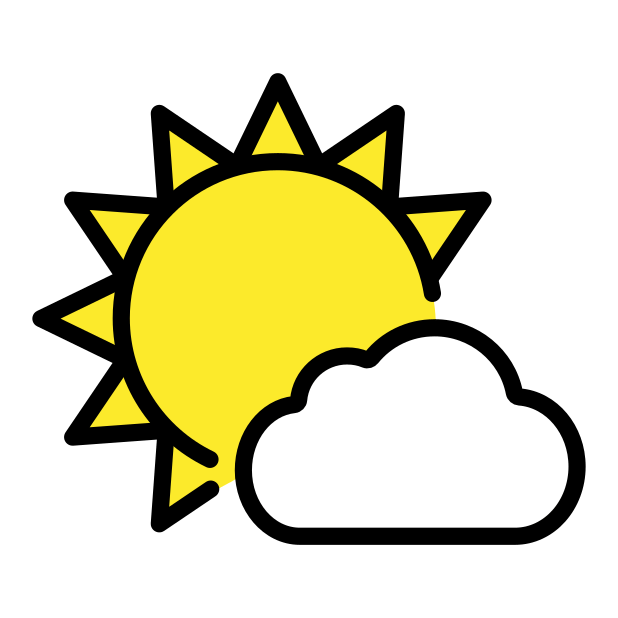
Emoji: 🌤
Name: white sun with small cloud
Unicode: 0x1f324